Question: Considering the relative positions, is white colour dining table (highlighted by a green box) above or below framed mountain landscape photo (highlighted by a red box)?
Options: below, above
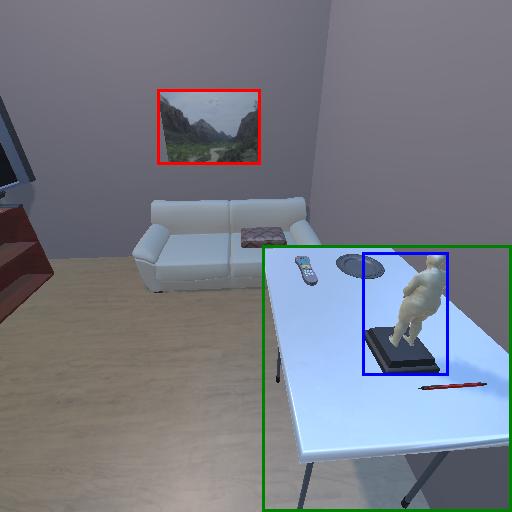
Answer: below